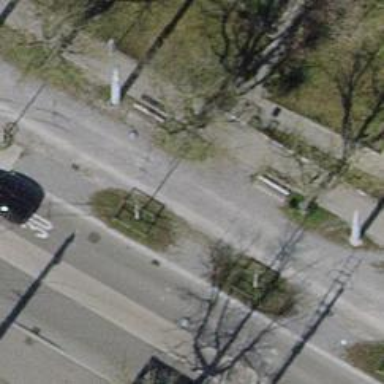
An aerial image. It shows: Avenue lined with trees.